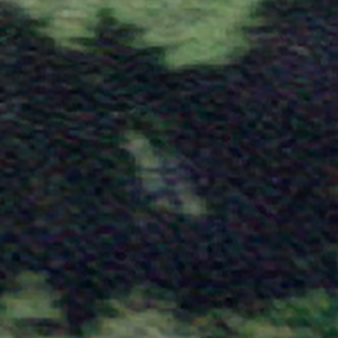
Label: other